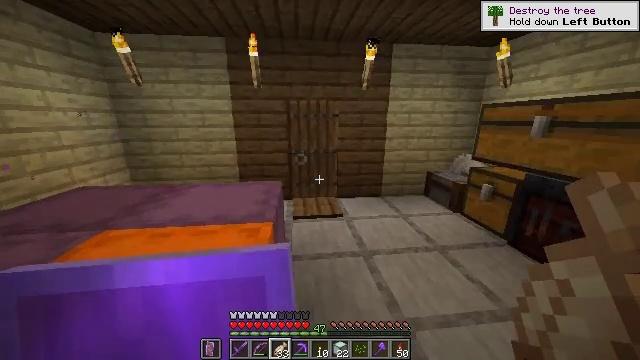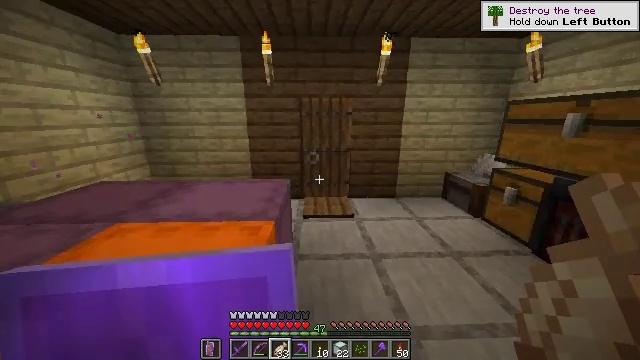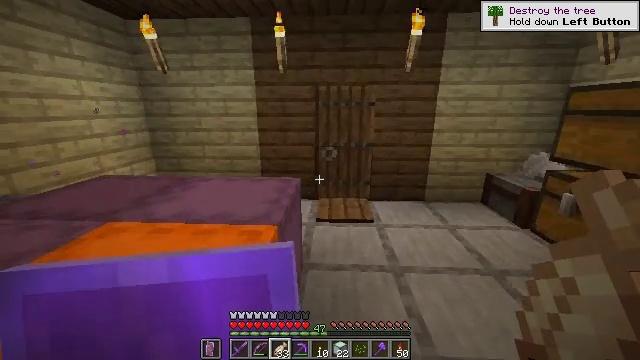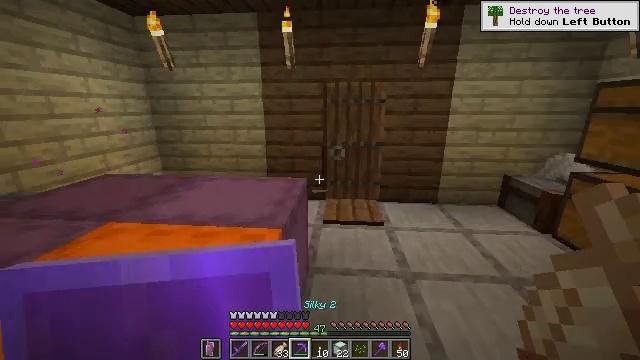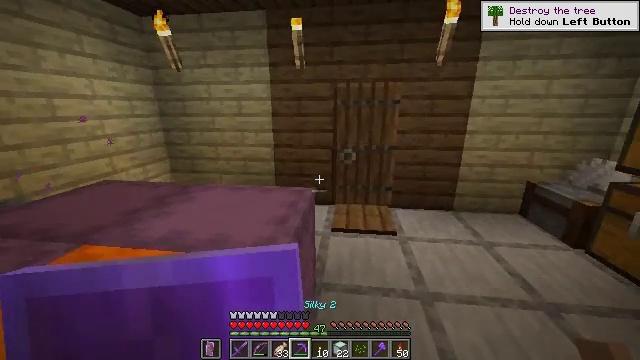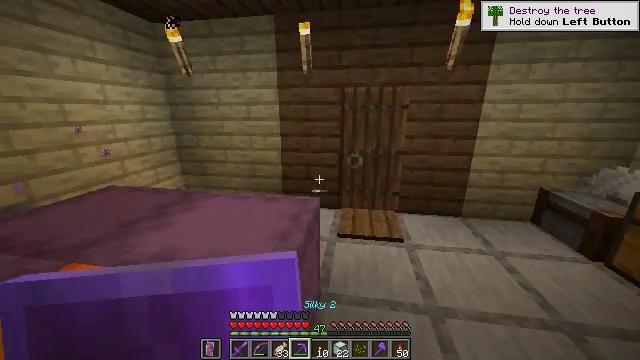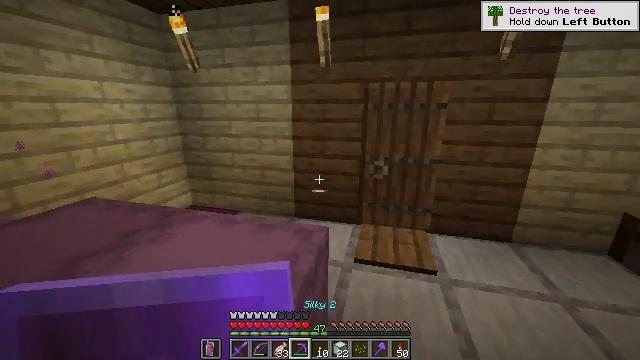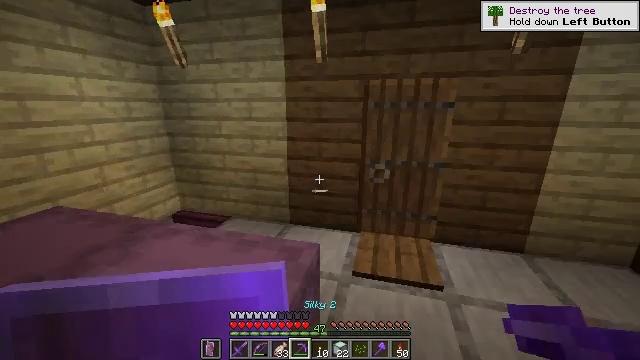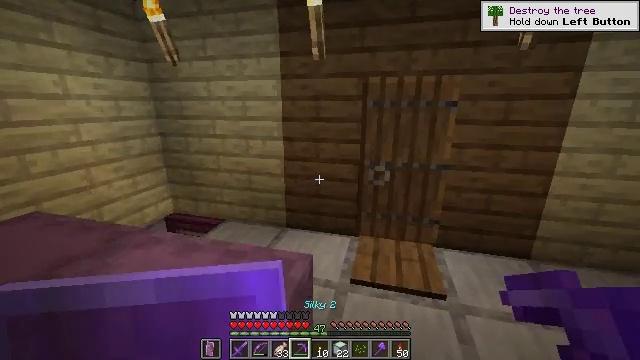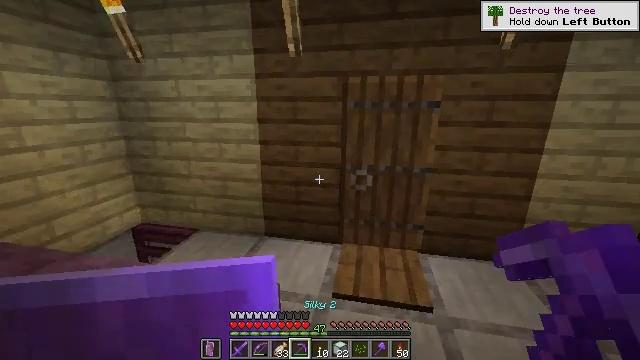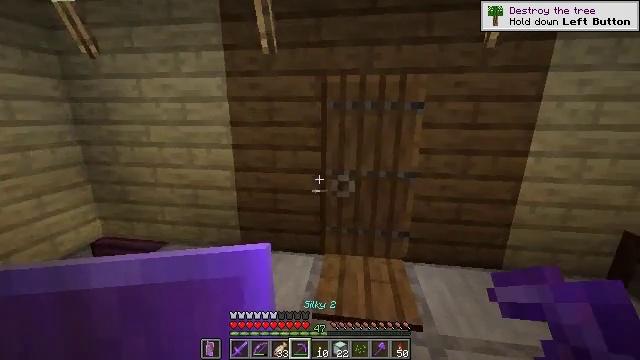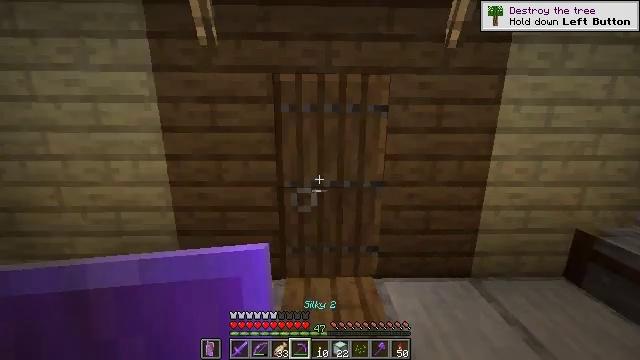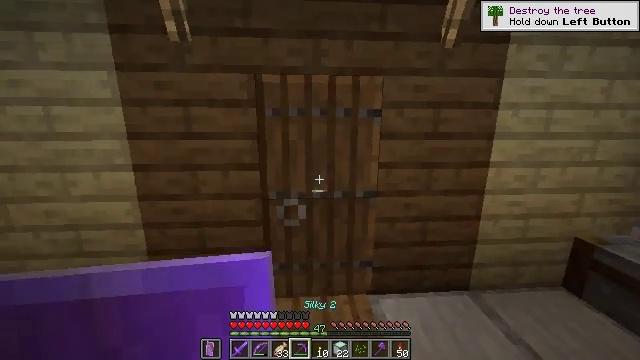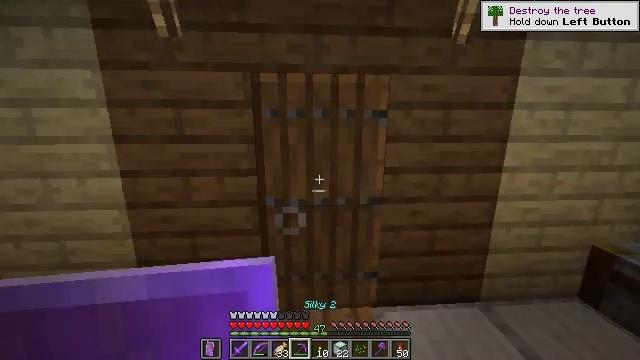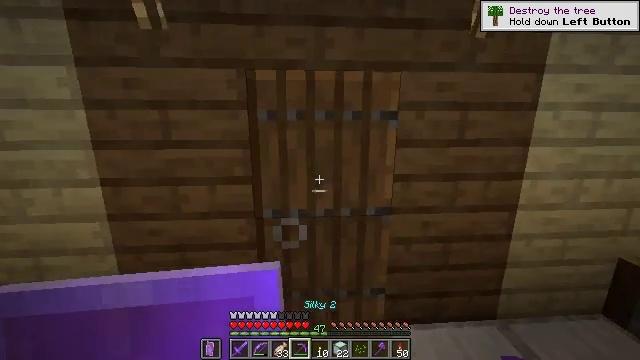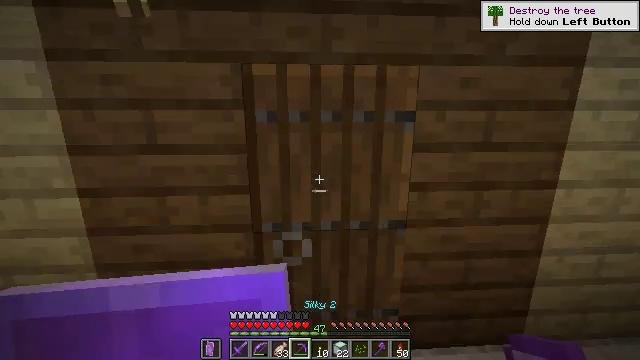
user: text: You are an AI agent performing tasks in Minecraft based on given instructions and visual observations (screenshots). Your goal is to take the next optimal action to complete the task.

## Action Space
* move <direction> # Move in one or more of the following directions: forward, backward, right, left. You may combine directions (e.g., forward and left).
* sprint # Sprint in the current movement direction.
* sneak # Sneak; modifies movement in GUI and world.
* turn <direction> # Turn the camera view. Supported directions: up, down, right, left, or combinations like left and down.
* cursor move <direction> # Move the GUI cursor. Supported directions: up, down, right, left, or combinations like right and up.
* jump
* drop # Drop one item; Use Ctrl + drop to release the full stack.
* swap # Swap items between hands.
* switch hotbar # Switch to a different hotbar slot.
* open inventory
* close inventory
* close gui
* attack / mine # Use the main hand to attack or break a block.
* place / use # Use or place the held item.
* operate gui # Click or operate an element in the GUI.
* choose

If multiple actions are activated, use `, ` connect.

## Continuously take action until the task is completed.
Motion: motion action
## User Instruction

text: Break the coarse dirt block.
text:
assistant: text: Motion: move forward, sprint, turn left
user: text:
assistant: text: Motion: move forward, sprint, turn left
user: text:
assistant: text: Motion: move forward, sprint, turn left
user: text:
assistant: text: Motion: move forward, sprint, turn left
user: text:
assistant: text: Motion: move forward, sprint, turn left
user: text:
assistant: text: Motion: move forward, sprint, turn left
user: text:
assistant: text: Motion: move forward, sprint
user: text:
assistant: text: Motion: move forward, sprint
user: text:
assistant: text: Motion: move forward, sprint, turn right
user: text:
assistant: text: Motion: move forward, sprint, turn right
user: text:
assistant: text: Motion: move forward, turn right and up
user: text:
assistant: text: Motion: move forward, turn right
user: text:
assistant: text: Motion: move forward
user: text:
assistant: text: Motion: move forward
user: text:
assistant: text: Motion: move forward
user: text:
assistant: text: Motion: move forward, turn left
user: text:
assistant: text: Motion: move forward
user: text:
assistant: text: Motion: move forward, turn left
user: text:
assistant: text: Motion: move forward
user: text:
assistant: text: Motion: move forward
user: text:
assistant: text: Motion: move forward
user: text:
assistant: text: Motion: move forward
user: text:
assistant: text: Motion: move forward
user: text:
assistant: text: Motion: move forward
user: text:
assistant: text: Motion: move forward
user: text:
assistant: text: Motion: move forward
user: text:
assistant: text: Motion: move forward
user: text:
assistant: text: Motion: move forward, turn left
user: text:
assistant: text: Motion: move forward, turn left
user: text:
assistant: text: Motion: move forward, turn left